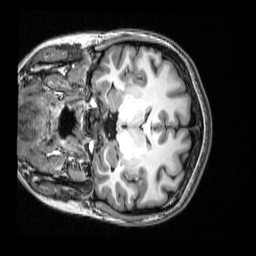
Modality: T1w
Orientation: coronal
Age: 19
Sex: female
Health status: healthy
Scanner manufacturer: siemens
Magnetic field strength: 3 T
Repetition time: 2.53 s
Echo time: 0.00339 s